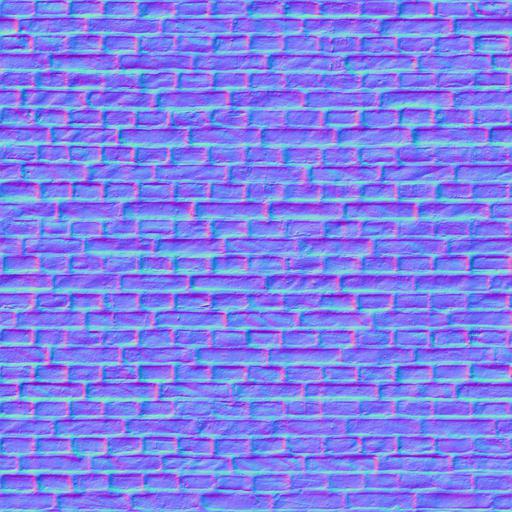
brick bricks dark greysmall